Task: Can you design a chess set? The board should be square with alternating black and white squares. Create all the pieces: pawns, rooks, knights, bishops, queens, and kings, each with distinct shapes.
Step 789:
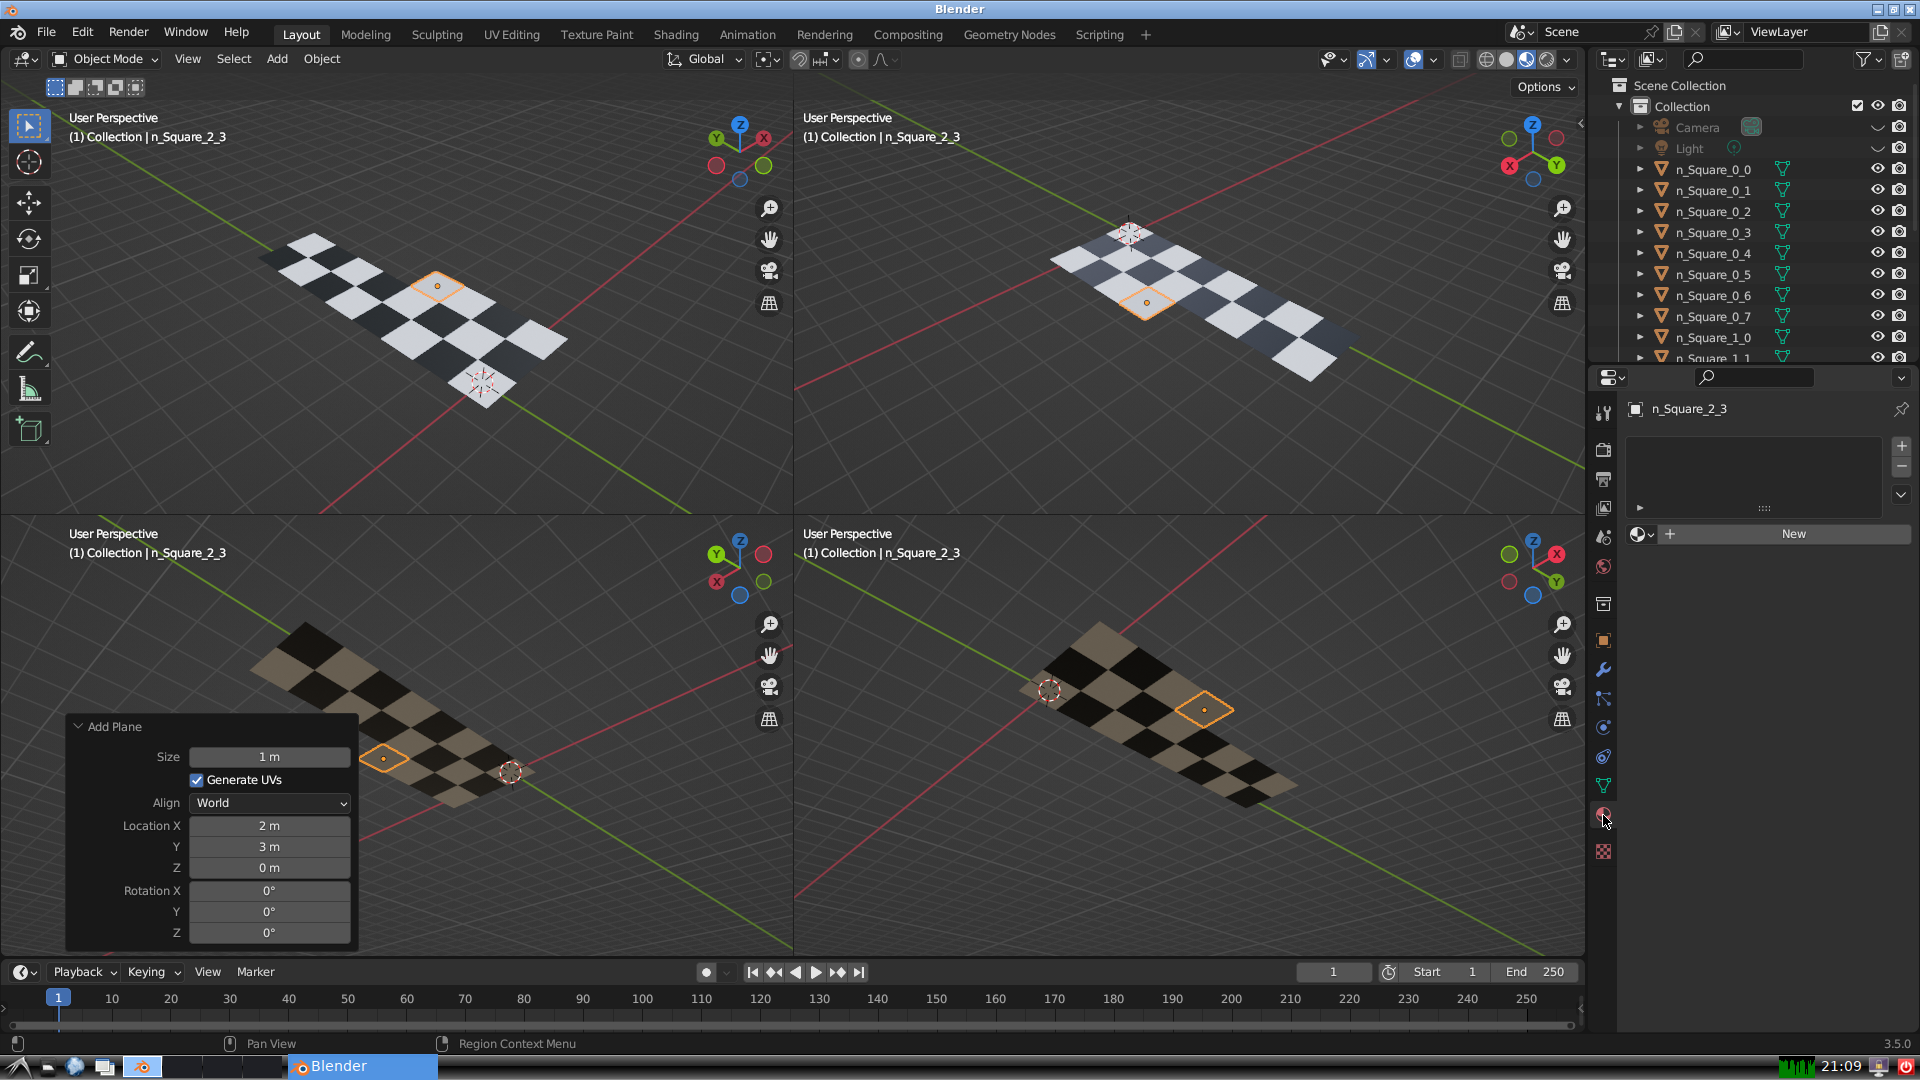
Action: {"mouse_move": [1636, 534]}